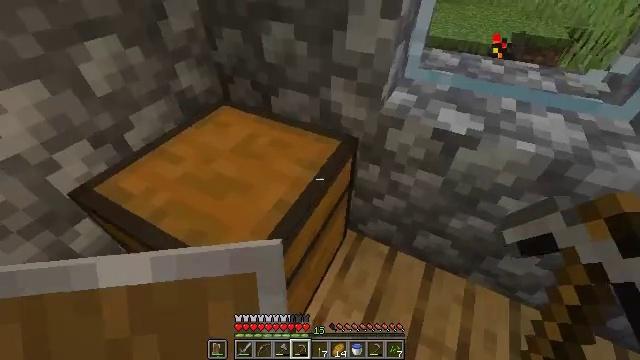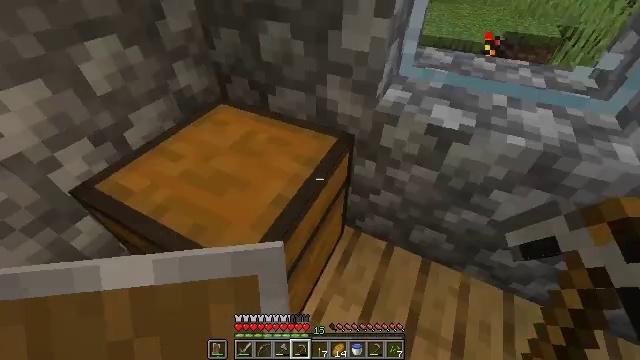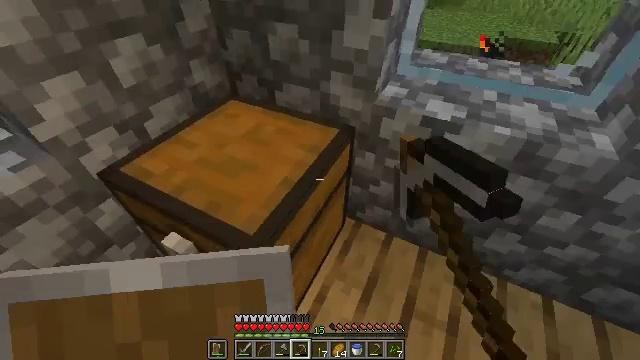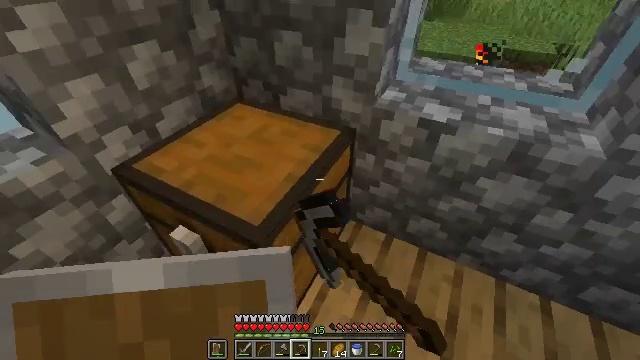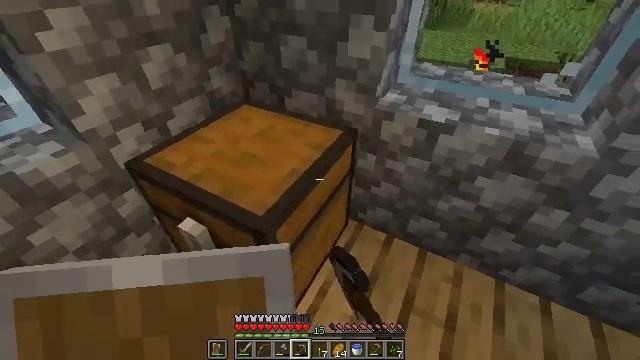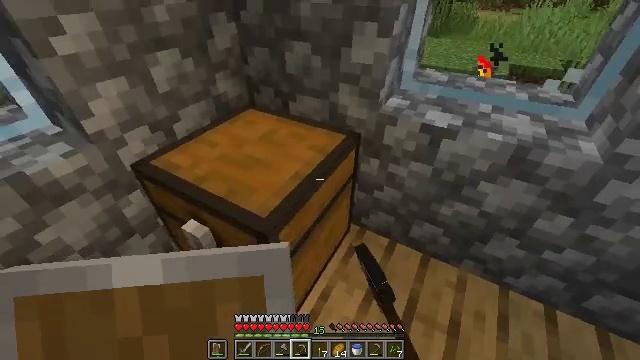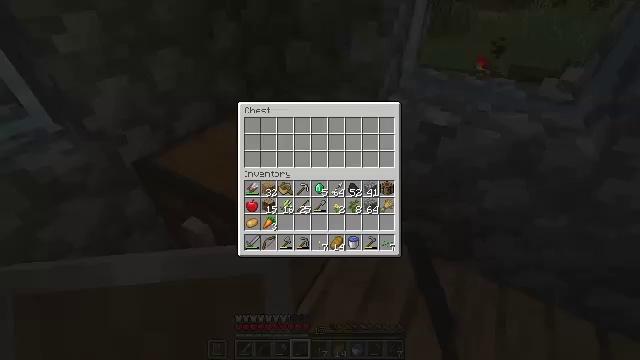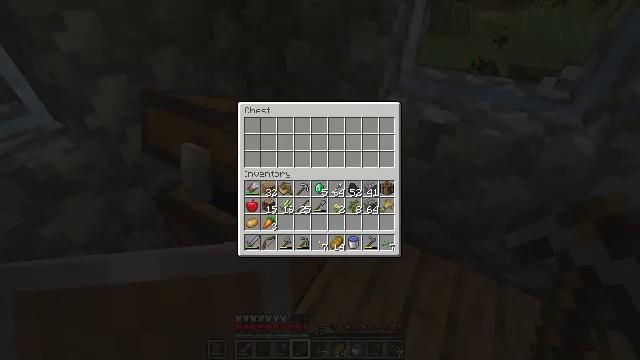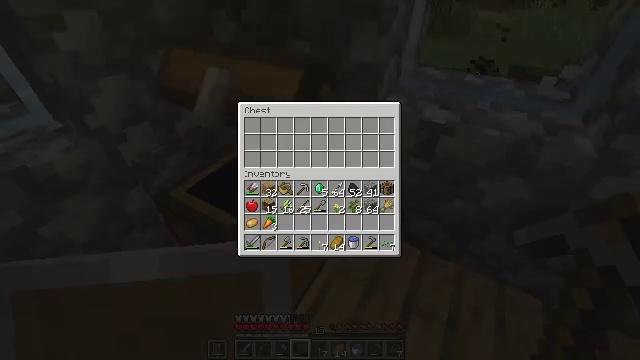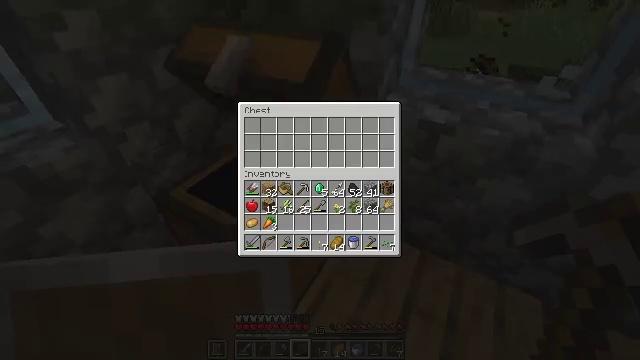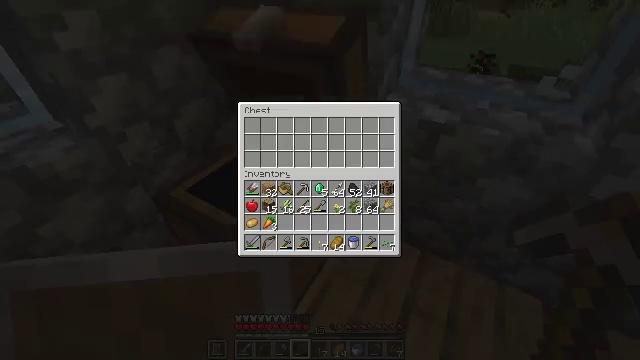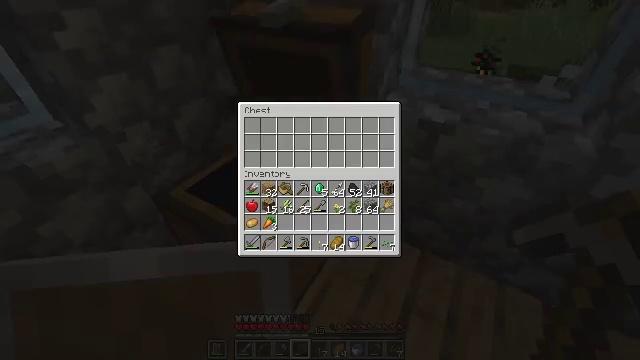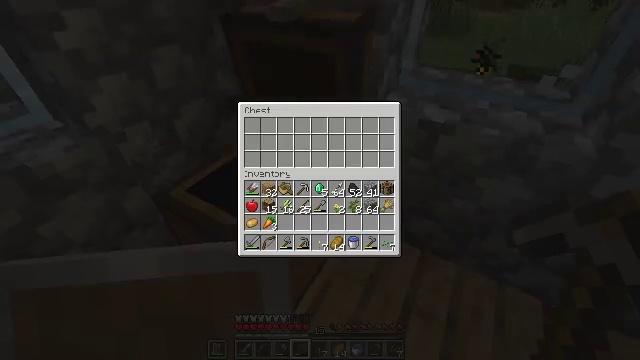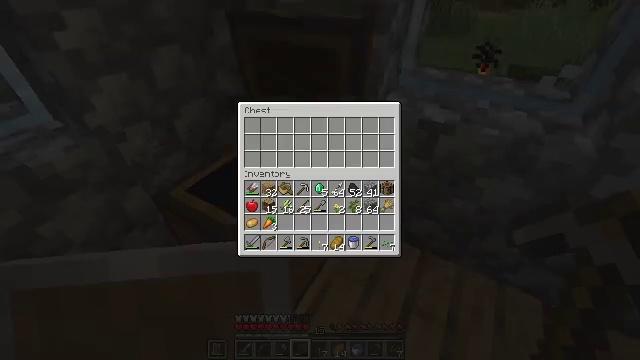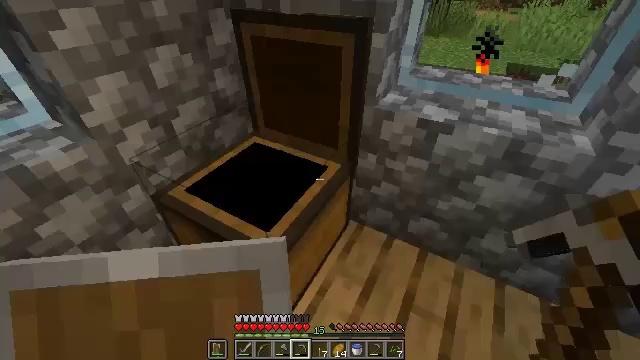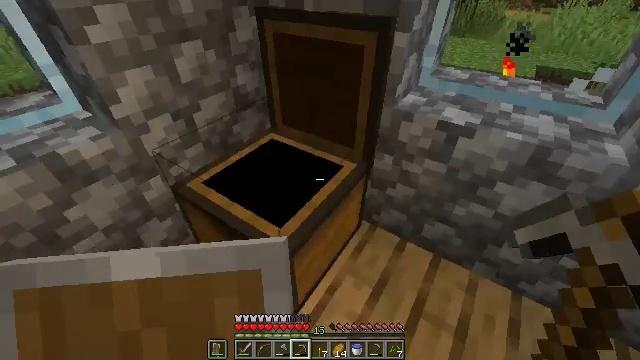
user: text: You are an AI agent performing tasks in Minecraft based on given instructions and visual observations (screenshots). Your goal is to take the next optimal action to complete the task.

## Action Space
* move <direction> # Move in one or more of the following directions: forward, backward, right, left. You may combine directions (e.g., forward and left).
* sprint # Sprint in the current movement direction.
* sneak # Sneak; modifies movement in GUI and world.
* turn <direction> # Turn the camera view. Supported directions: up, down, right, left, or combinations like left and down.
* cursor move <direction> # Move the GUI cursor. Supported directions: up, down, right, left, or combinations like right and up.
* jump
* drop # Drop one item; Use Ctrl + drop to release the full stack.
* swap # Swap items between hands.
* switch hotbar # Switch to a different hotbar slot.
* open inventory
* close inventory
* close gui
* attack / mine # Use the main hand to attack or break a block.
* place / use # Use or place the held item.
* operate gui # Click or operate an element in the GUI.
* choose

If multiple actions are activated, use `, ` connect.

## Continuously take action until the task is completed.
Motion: motion action
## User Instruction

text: Attack the cauldron to retrieve it.
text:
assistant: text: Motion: move back, use / place
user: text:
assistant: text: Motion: turn up, use / place
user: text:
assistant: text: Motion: turn up
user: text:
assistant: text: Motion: turn left and up
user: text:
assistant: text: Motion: turn up
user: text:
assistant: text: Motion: no_op
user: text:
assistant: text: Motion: no_op
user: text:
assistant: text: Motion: no_op
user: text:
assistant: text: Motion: turn left and up
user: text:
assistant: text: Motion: no_op
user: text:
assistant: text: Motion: no_op
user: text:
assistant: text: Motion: no_op
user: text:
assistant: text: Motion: no_op
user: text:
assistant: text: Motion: no_op
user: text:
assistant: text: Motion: turn left
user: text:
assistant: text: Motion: turn left
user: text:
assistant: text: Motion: turn left and up
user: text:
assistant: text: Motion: move forward, turn left and up
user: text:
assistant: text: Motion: move forward, turn left
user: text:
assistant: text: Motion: move forward
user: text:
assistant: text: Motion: move forward, turn left
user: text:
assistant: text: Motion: move forward, turn left
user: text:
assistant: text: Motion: move forward
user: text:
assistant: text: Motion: move forward, turn up
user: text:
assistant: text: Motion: move forward, turn left
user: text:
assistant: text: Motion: move forward
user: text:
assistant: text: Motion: move forward
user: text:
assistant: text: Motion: attack / mine
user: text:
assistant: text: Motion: attack / mine
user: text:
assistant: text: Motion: attack / mine